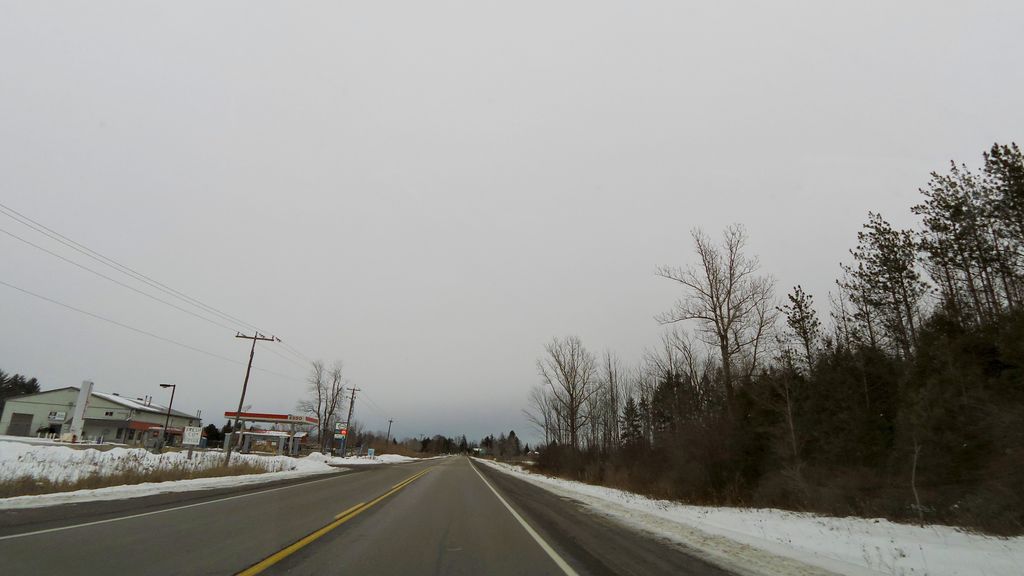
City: hamilton